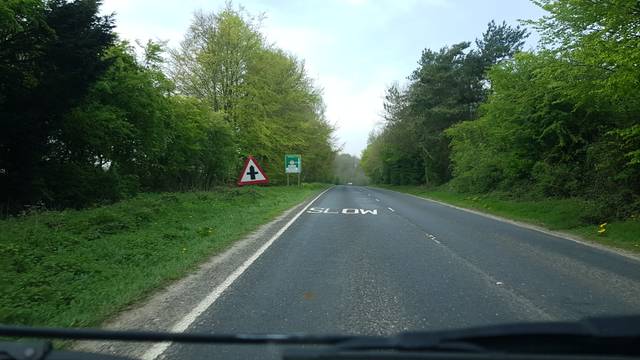
Region: United Kingdom
Coordinates: 51.29, -1.16